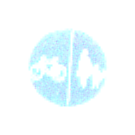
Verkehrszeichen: GetrennterRadUndGehwegRadwegLinks
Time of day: Midday
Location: Outdoor (Nature)
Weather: PartlyCloudy
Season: NotSpecified
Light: Natural